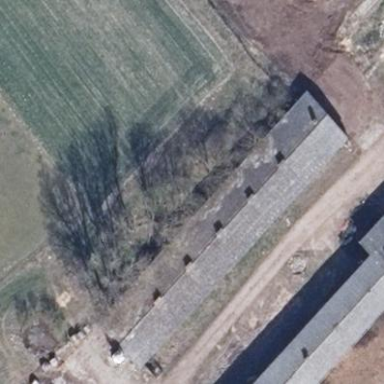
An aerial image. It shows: Gabled grey farm auxiliary building with roof oriented along its structure.